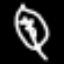
Label: leaf